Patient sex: F
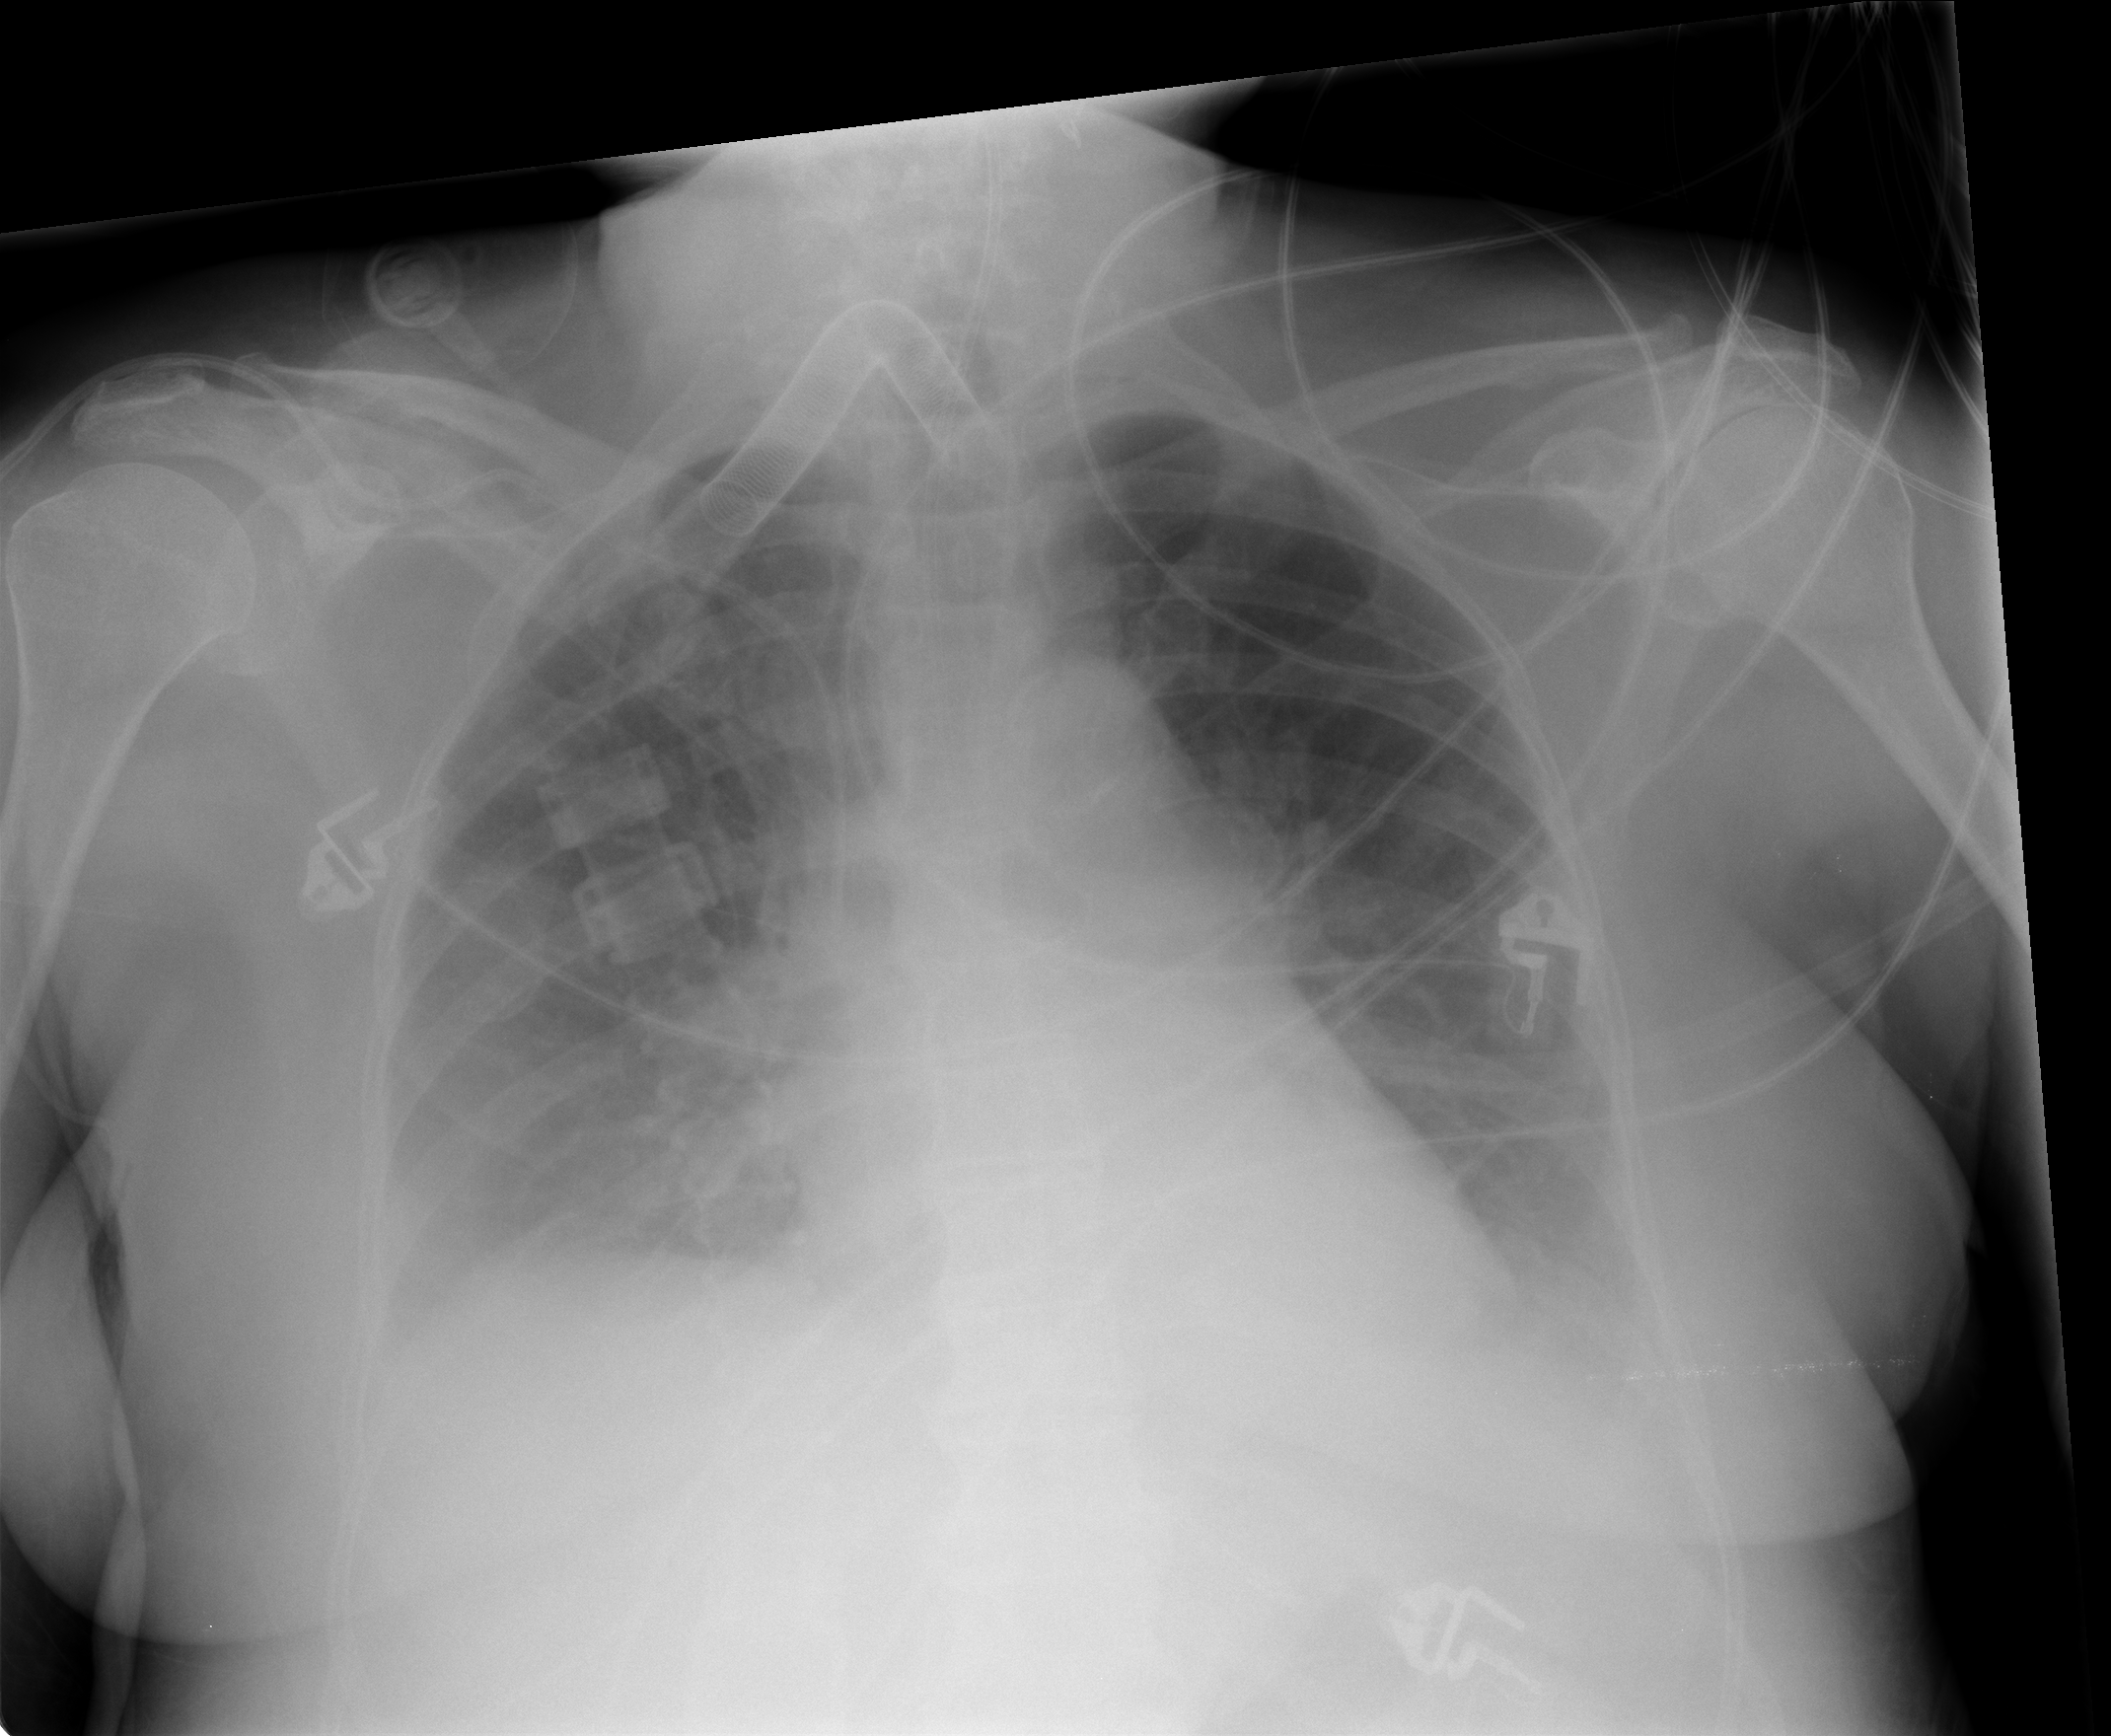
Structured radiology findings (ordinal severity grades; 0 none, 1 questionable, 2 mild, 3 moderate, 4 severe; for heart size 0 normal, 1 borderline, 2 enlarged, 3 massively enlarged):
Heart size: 0
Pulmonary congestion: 0
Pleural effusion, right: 1
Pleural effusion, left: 2
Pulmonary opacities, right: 0
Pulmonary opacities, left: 0
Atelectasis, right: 0
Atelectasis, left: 2